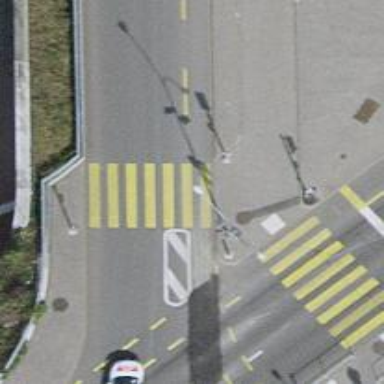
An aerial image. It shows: Crossing with traffic signals.